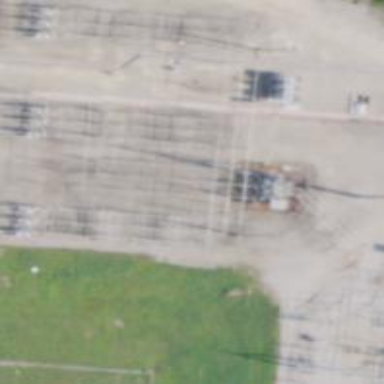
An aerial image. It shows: Switch for power supply.